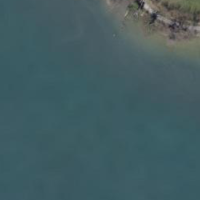
EUNIS habitat code: 14
Species observed at this site:
Berberis vulgaris